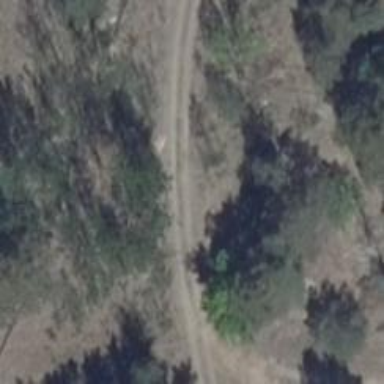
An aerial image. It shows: Gravel track with grade 3 tracktype.